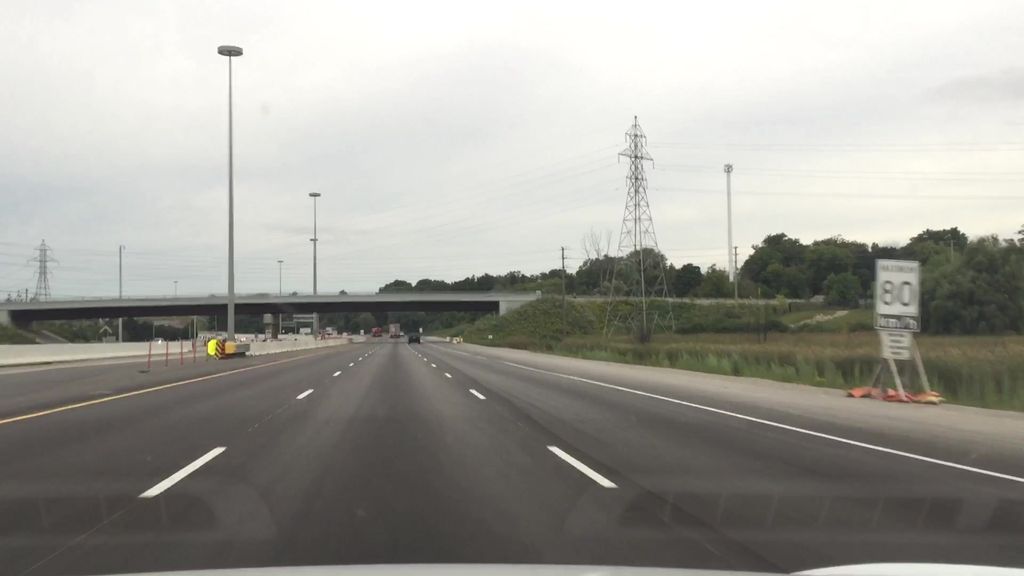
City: kitchener-waterloo